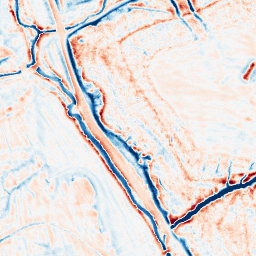
Category: edge_preserving
Decomposition family: bilateral
Decomposition parameters: d: 15
sigma_color: 50
sigma_space: 25
Upsampling method: edge_directed
Upsampling parameters: scale: 4
Upsampling scale: 4